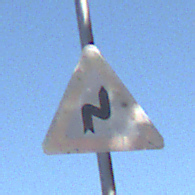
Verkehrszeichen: DoppelkurveRechts
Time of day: MorningAfternoon
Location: Outdoor (Nature)
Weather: Clear
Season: NotSpecified
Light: Natural